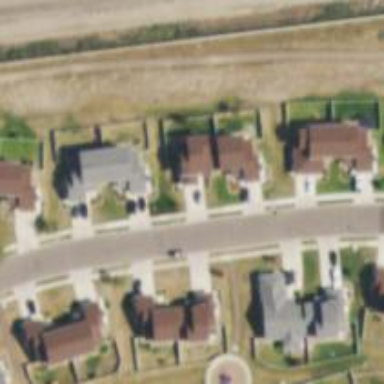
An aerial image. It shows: Residential road.